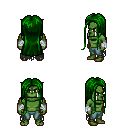
a pixel art fantasy rpg character, male body template, orc, green skin, black tattered cape, teal pants, green extra-long hairstyle, white cloth bandages, four views (front, back, left, right), 2x2 character sprite sheet, small pixel art, hard edges, no anti-aliasing